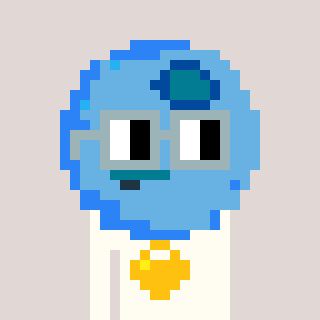
a pixel art character with square dark gray glasses, a blueberry-shaped head and a grayscale-colored body on a warm background